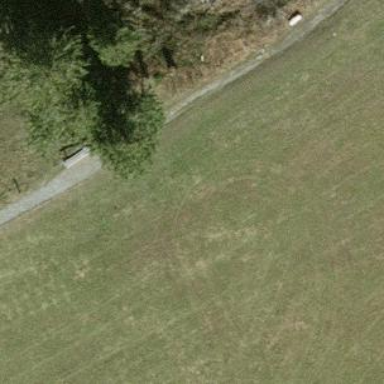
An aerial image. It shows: Bench.